Current action and preconditions to check: trajectory_clear

Your task: For each precondition in the list above, predict whether it will hold at this action.

Consider the current scene as observed from the mobile robot's camera, and analyze the predicted future states of all dynamic agents (e.g., people, animals, vehicles, or any moving entities) within the NEXT SECOND.

IMPORTANT: Only answer "very likely" if you are absolutely certain—based on strong, clear evidence—that a dynamic agent will violate the precondition in the predicted future state. Do NOT answer "very likely" for unlikely, ambiguous, or low-probability risks.

Ask yourself for each precondition: Is there a high probability, with clear and convincing evidence, that the predicted future states of any dynamic agent will interfere with the predicted future state of the currently executing action within the NEXT SECOND, causing that precondition to fail?

Assess the risk level based on these predictions. Use "likely" or "very likely" if motions create a clear risk of interference.

Use "neutral" or "improbable" if agents are nearby but their predicted paths are clearly diverging or non-conflicting.

Failure Risk Categories: "very improbable", "improbable", "neutral", "likely", "very likely"

Answer Format: Output ONLY the probability_of_failure value from these categories: "very improbable", "improbable", "neutral", "likely", "very likely"

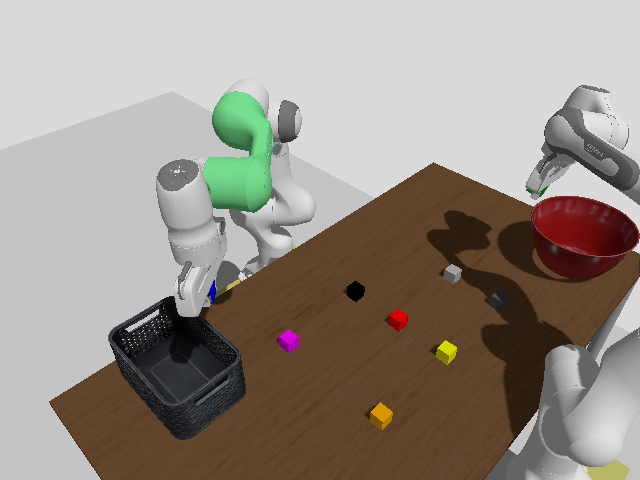

Answer: very improbable